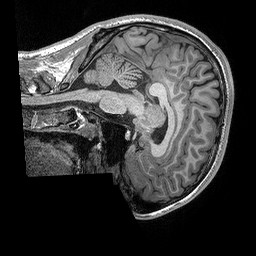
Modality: T1w
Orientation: sagittal
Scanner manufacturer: siemens
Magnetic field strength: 3 T
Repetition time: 2.3 s
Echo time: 0.00298 s